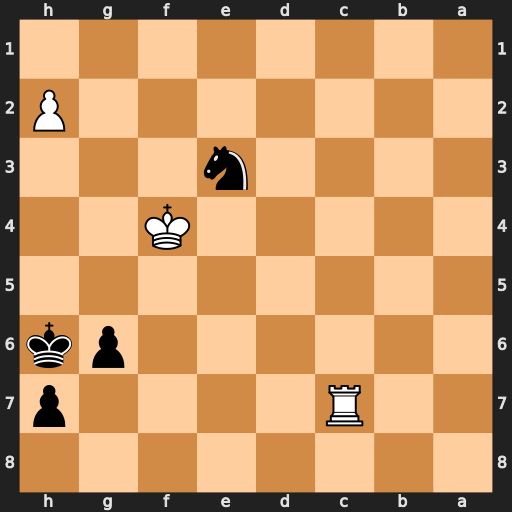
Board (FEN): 8/2R4p/6pk/8/5K2/4n3/7P/8
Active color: b
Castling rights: -
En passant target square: -
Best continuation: Nd5+ Kg3 Nxc7